Question: I want "Last Job" to trigger after execution of Jobs "A1, B3 and B4).
So Main job should trigger "Job A and Job B" in parallel
Then "Job A and Job B" should call "Job A1 and Job B1".
Then "Job B1" should call "Job B2"
Then "Job B2" should call "Job B3 and Job B4" in parallel
After execution of all "Job A1, Job B3 and Job B4" "Last job" should execute

Jenkins jobs flow
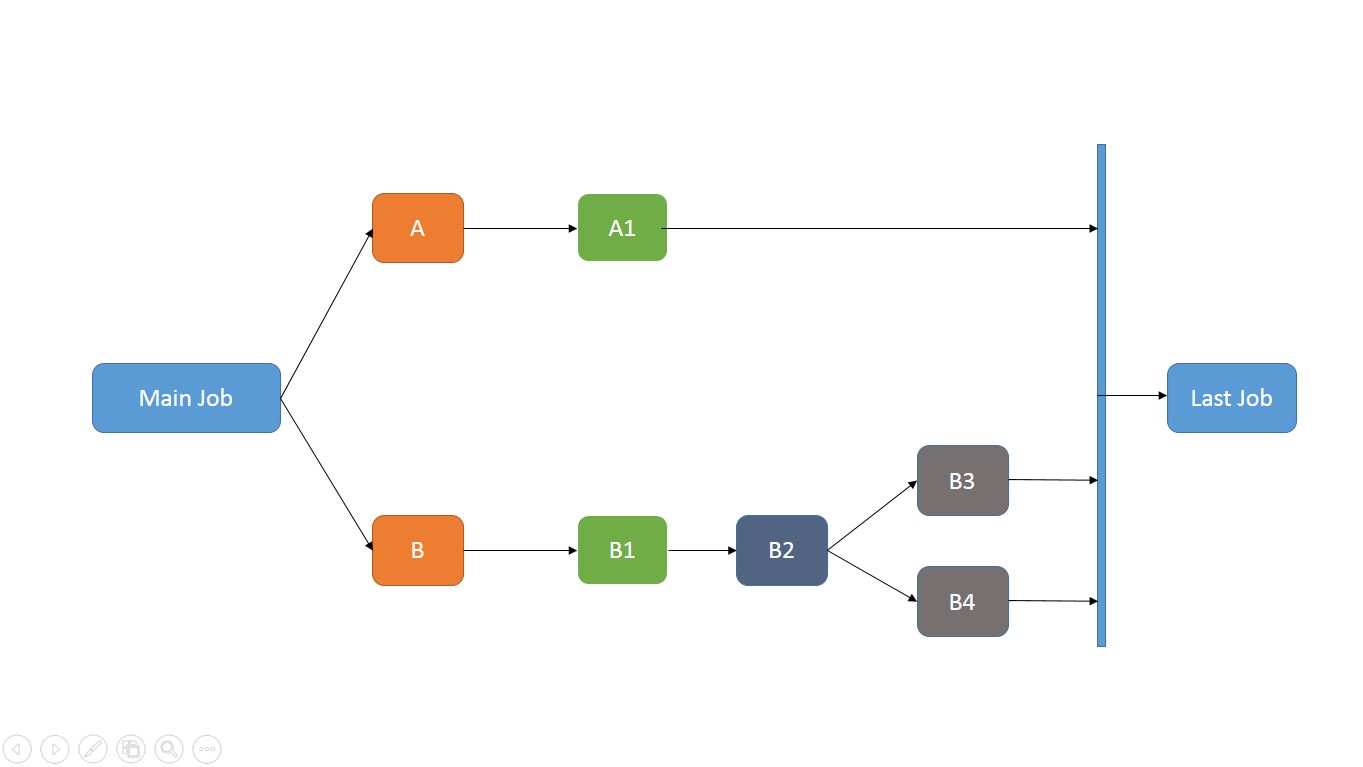
Answer: You can use Multijob plugin to achieve such workflow. In short:
- - -
In your example:
- - - - -
So everything will be a multijob apart from lastjob, A1, B3 and B4.